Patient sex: M
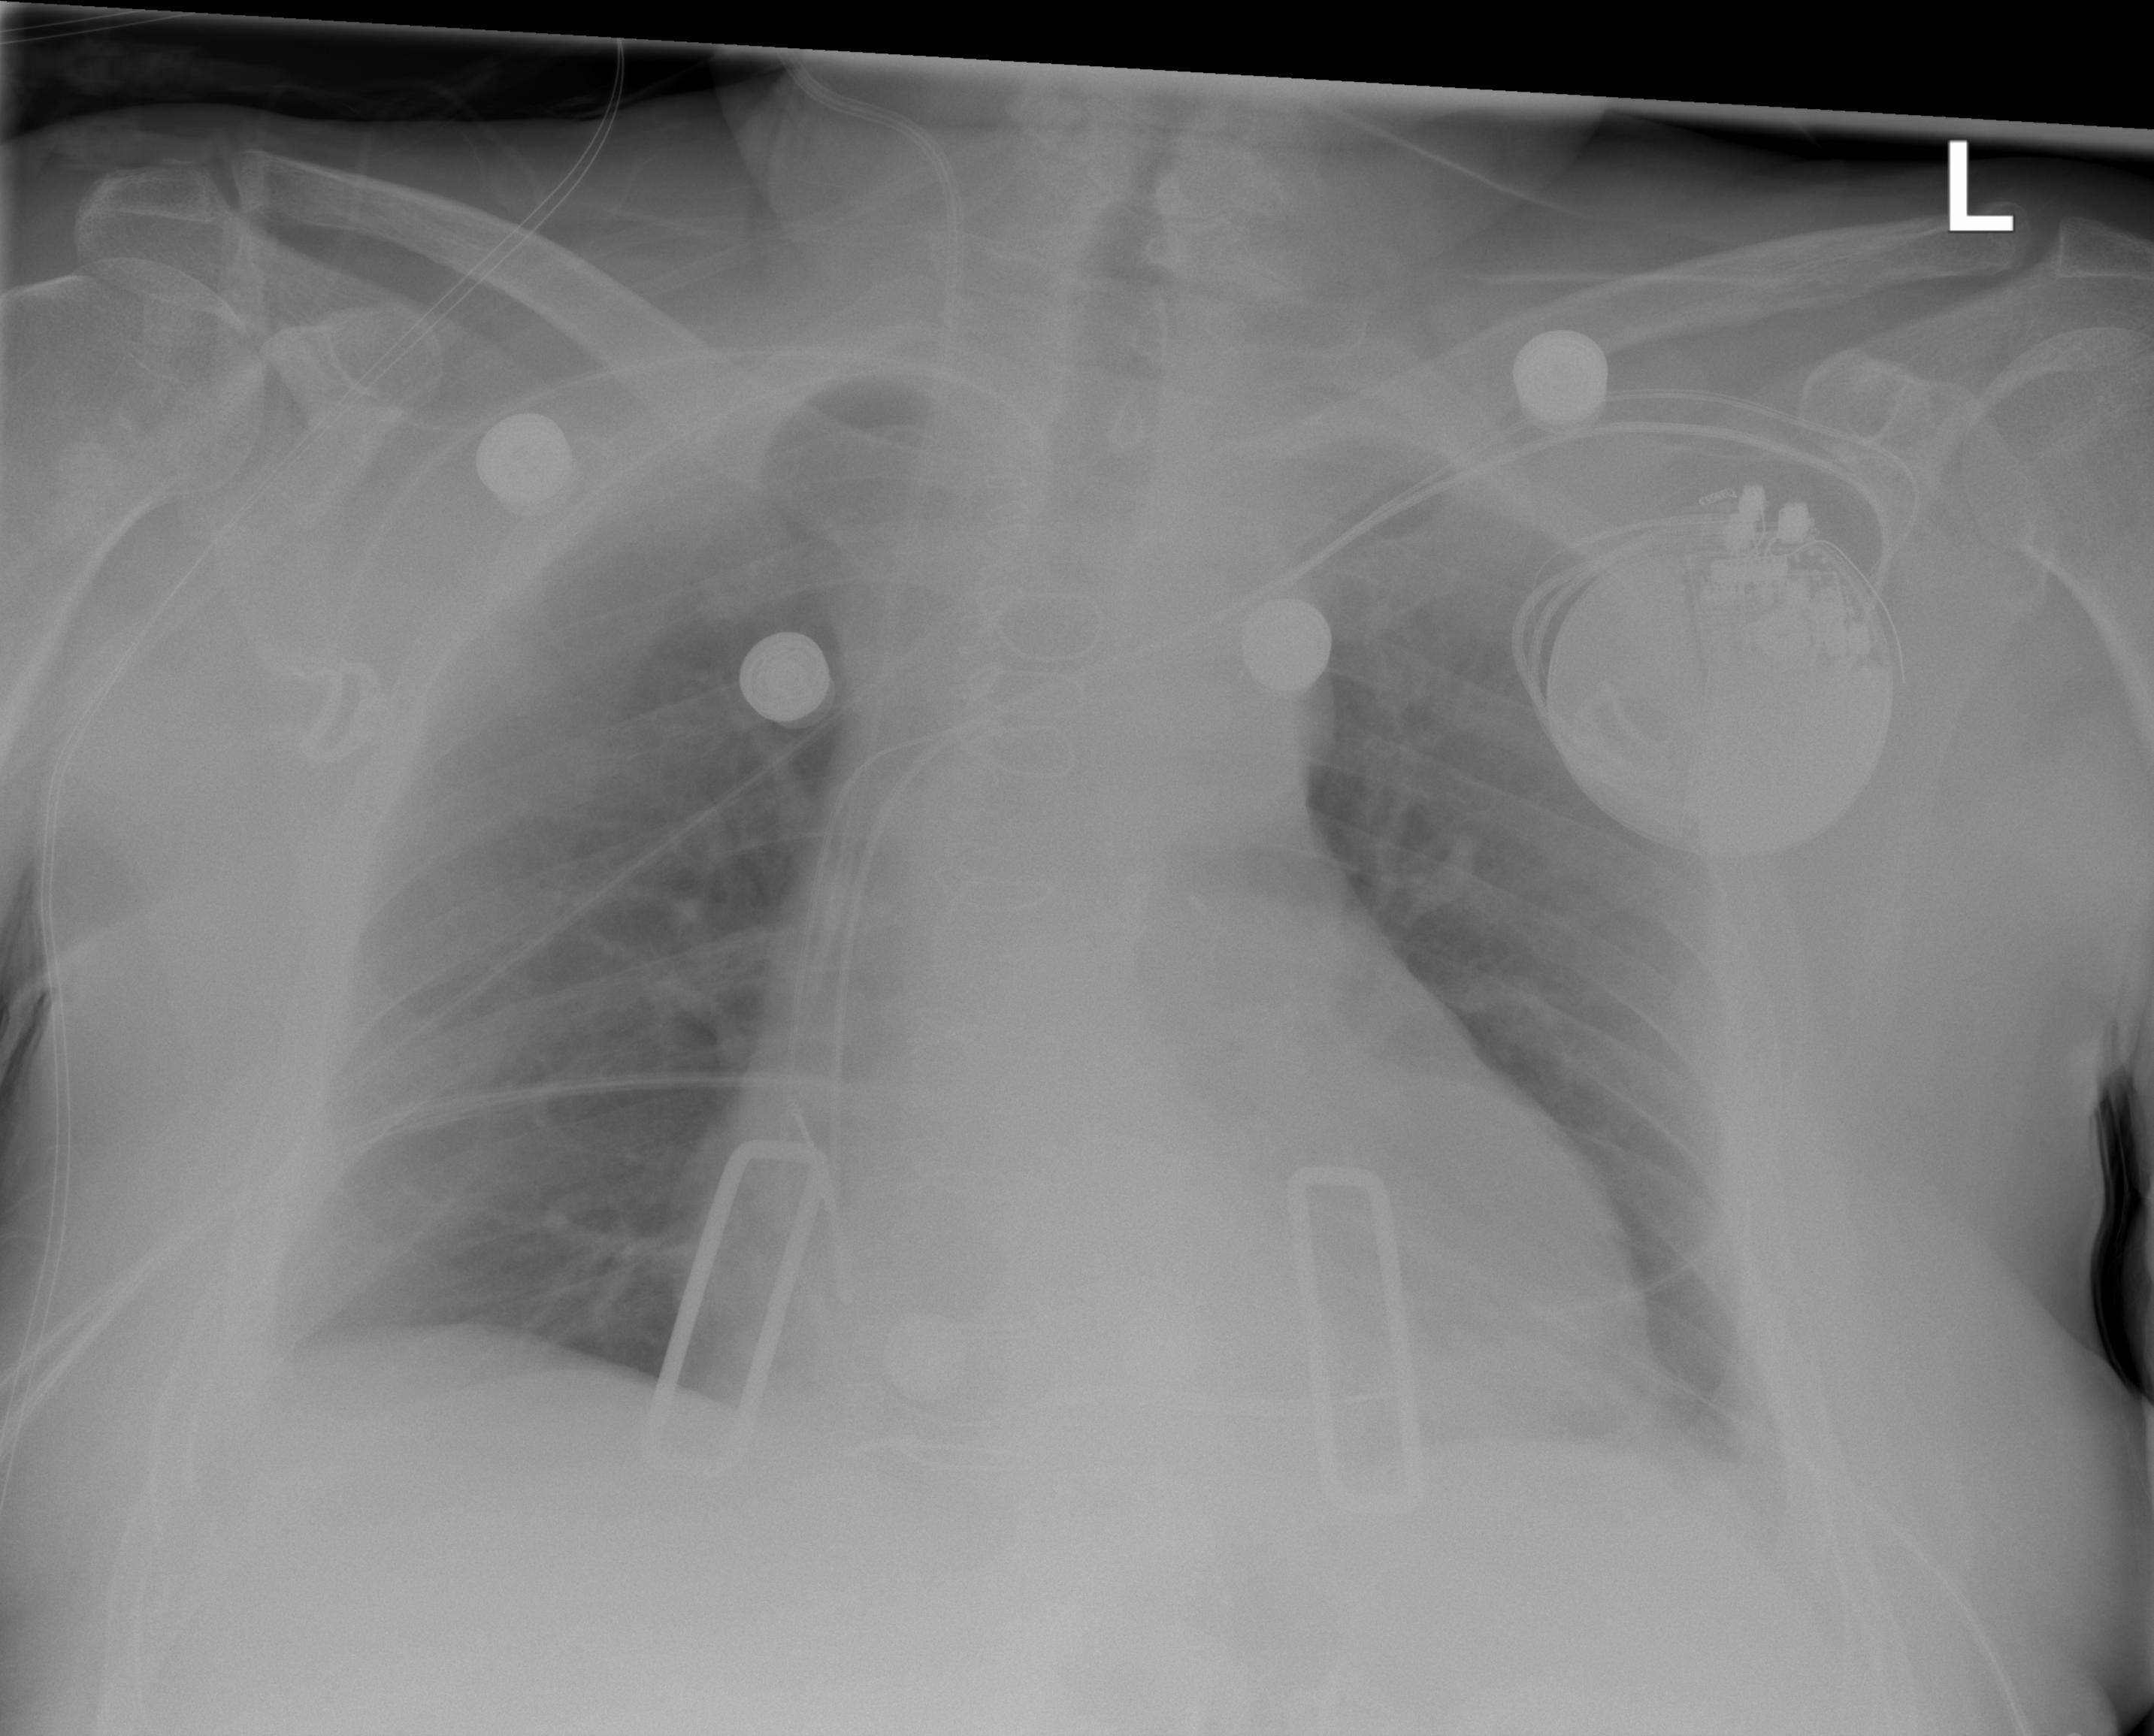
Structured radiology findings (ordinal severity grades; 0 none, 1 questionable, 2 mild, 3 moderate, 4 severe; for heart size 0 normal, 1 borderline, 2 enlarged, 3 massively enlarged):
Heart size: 2
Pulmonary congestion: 0
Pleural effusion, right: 1
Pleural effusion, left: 1
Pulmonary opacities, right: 0
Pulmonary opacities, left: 0
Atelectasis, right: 0
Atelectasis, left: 0